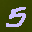
Label: 5